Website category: auto
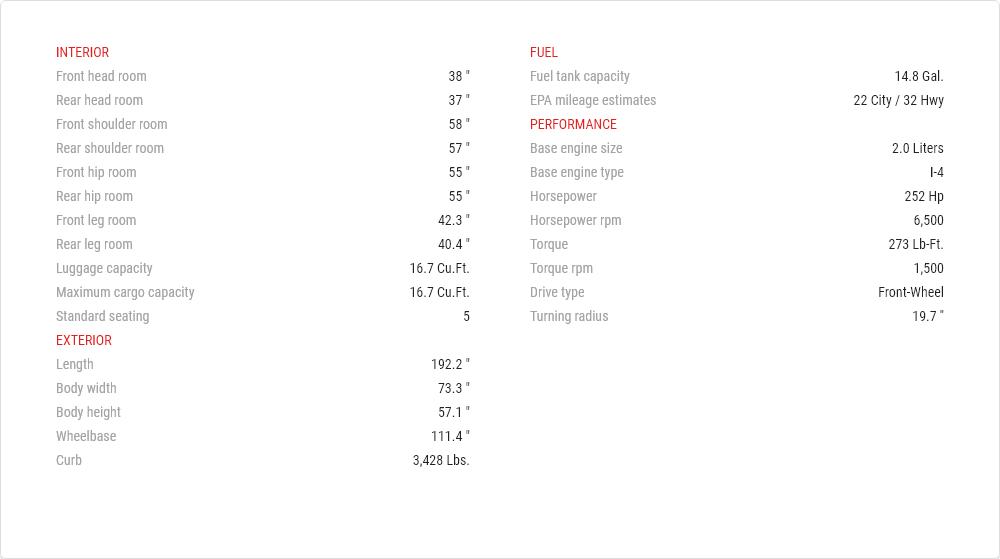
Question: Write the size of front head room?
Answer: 38 "

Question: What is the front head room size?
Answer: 38 "

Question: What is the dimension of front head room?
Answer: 38 "

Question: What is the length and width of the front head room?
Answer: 38 "

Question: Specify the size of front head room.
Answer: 38 "

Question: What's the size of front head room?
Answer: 38 "

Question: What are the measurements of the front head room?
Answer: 38 "

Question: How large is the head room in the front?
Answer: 38 "

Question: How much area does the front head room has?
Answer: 38 "

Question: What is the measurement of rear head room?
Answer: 37 "

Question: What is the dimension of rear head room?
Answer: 37 "

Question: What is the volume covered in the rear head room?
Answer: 37 "

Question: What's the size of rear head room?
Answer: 37 "

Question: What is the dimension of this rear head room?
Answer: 37 "

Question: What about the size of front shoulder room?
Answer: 58 "

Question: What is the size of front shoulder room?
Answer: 58 "

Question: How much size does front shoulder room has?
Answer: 58 "

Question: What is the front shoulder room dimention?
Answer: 58 "

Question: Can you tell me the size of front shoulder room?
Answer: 58 "

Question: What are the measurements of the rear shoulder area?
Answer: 57 "

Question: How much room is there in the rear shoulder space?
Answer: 57 "

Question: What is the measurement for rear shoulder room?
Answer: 57 "

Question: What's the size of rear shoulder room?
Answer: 57 "

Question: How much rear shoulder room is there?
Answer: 57 "

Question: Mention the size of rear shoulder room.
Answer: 57 "

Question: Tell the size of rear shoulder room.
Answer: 57 "

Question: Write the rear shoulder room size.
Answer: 57 "

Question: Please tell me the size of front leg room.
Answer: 42.3 "

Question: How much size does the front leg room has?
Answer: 42.3 "

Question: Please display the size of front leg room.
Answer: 42.3 "

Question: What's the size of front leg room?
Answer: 42.3 "

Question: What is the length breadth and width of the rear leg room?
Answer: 40.4 "

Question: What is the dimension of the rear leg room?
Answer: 40.4 "

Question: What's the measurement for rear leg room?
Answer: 40.4 "

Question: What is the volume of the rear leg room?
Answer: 40.4 "

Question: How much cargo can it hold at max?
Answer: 16.7 cu.ft.

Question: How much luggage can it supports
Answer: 16.7 cu.ft.

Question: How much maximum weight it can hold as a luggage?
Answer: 16.7 cu.ft.

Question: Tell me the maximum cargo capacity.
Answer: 16.7 cu.ft.

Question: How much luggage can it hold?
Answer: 16.7 cu.ft.

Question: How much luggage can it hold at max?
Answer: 16.7 cu.ft.

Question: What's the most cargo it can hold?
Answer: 16.7 cu.ft.

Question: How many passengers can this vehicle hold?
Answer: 5

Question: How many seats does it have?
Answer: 5

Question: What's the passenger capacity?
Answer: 5

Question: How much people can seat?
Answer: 5

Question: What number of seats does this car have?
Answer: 5

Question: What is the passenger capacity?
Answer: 5

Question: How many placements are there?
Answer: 5

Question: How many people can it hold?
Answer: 5

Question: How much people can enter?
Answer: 5

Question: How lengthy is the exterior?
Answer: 192.2 "

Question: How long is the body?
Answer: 192.2 "

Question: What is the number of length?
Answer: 192.2 "

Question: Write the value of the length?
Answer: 192.2 "

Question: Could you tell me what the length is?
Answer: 192.2 "

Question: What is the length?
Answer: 192.2 "

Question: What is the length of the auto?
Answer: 192.2 "

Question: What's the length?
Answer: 192.2 "

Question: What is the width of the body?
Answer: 73.3 "

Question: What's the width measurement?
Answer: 73.3 "

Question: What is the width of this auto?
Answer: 73.3 "

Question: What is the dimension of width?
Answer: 73.3 "

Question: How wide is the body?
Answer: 73.3 "